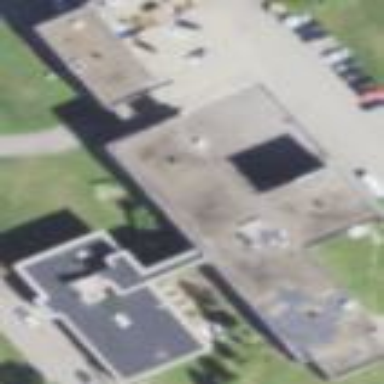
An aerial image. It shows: Building.